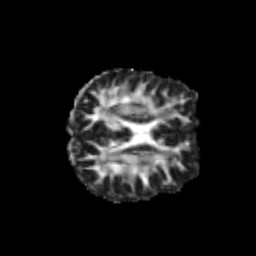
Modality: FA
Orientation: axial
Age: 28
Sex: female
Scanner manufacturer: siemens
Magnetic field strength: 3 T
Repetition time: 3.5 s
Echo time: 0.113 s